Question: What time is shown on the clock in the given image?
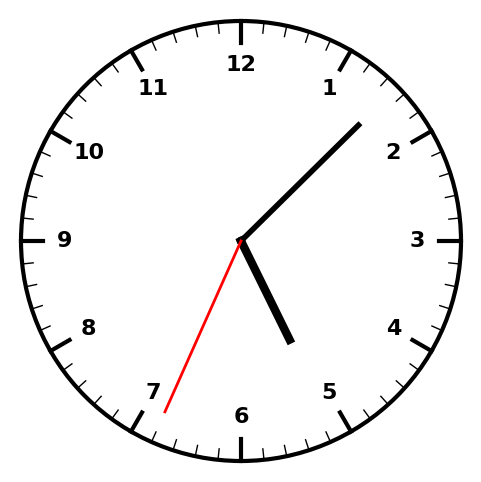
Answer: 05:07:34